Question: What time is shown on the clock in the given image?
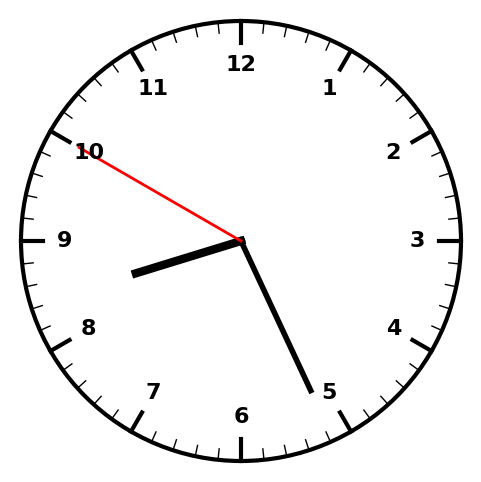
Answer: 08:25:50